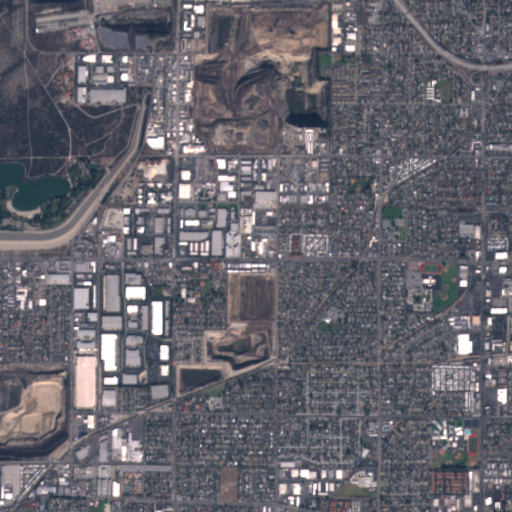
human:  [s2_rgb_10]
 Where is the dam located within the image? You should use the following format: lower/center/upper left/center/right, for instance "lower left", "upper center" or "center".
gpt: The dam is located in the upper left of the image.
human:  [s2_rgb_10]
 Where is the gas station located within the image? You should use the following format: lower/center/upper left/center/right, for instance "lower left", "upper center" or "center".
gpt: The gas station is located in the lower left of the image.
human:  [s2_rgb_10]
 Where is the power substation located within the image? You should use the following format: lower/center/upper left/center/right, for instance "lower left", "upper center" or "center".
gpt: The power substation is located in the upper center of the image.
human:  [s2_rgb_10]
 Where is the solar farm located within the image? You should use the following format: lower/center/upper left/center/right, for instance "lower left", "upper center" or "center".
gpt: The solar farm is located in the upper left of the image.
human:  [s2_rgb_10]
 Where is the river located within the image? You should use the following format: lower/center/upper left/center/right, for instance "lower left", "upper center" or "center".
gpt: The river is located in the upper of the image.
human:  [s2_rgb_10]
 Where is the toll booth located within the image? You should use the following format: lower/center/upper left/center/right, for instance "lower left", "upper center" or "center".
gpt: The toll booth is located in the upper left of the image.
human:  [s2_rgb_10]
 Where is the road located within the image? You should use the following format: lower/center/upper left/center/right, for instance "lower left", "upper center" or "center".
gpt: There is no road in the image.